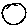
Label: circle